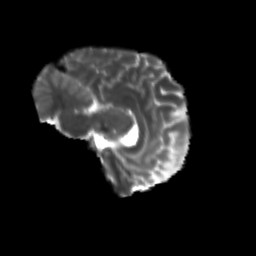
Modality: T2w
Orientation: sagittal
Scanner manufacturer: siemens
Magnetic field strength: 3 T
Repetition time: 9.2 s
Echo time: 0.084 s